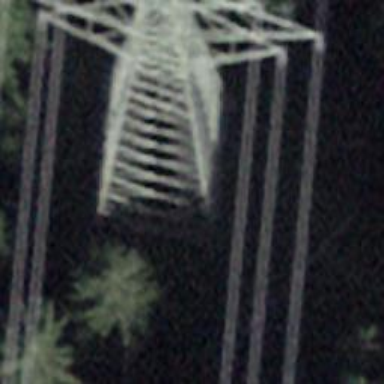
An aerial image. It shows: Power tower.